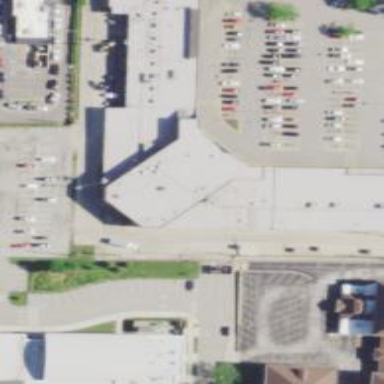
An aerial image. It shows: Supermarket.